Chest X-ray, AP view. Patient: 52 years old, sex F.
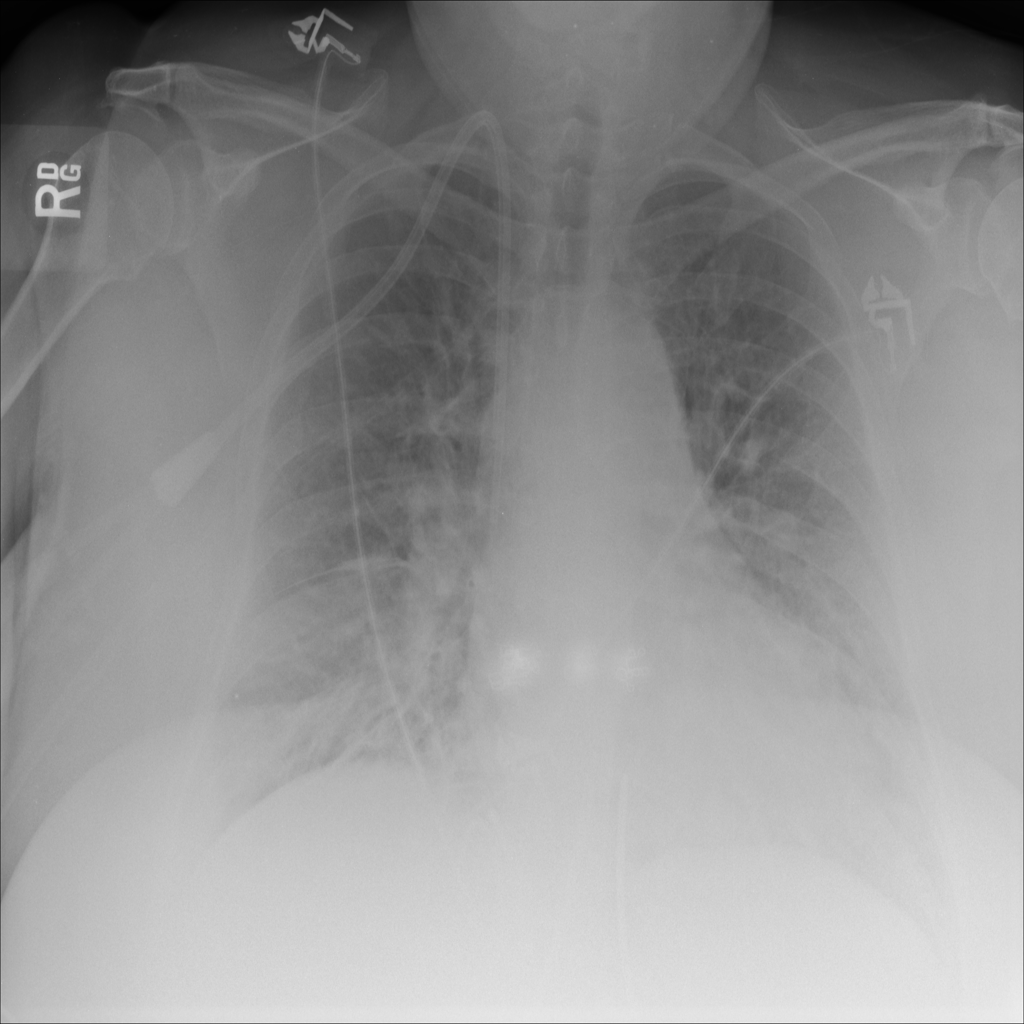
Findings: No Finding